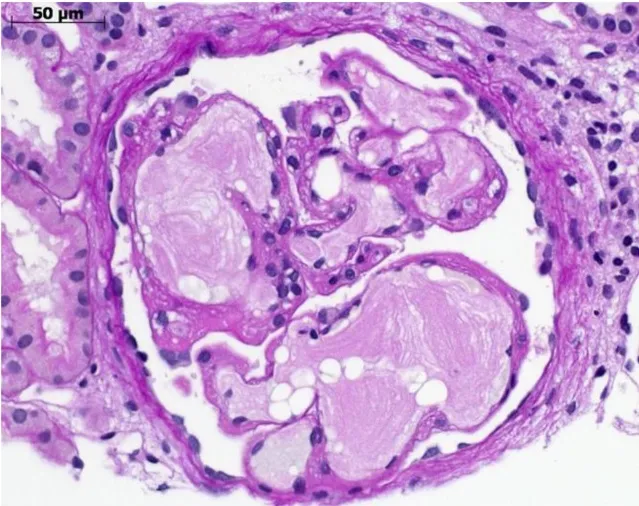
Glomerulus with intraglomerular lipoprotein thrombi. (A) Glomerulus with dilated glomerular capillaries containing characteristic acellular, lamellated, intracapillary lipoprotein thrombi. PAS staining.
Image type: pathology (pas)